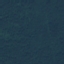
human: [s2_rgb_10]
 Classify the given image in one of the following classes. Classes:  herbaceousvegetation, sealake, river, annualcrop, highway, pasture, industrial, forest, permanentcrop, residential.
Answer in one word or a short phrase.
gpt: Forest